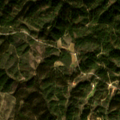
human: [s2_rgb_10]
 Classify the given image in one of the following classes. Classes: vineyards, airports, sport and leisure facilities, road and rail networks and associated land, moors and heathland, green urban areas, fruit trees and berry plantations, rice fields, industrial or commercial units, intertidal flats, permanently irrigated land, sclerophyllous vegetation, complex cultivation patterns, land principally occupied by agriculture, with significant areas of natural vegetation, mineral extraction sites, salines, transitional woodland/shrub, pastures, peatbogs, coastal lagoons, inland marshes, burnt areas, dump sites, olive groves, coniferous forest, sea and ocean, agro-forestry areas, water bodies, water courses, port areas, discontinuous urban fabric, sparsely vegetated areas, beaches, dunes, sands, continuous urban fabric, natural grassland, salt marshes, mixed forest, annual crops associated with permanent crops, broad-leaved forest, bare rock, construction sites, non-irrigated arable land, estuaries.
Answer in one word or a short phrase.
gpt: coniferous forest, transitional woodland/shrub